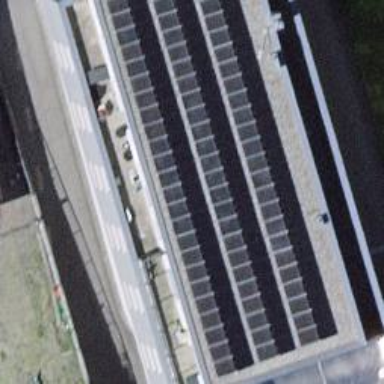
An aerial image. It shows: Solar power generator using photovoltaic method with solar photovoltaic panel types.